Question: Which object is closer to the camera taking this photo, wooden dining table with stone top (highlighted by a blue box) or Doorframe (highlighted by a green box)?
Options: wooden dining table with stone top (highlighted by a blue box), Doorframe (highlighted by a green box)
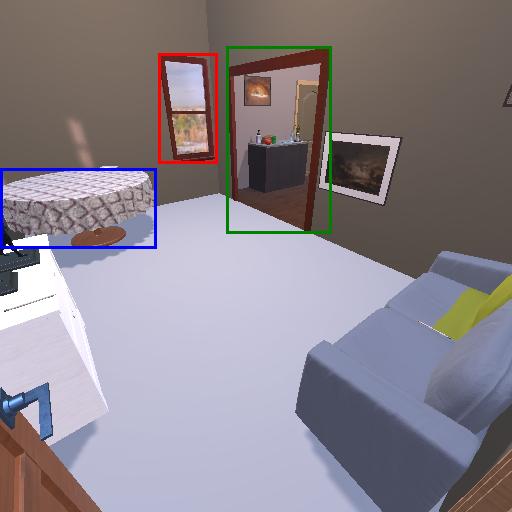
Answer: wooden dining table with stone top (highlighted by a blue box)